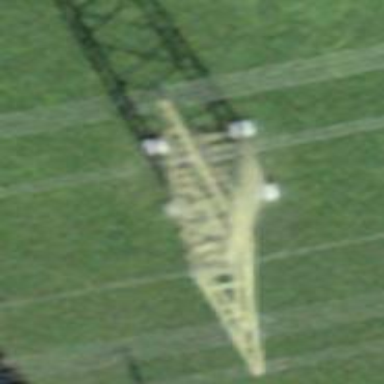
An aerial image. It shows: Power tower.